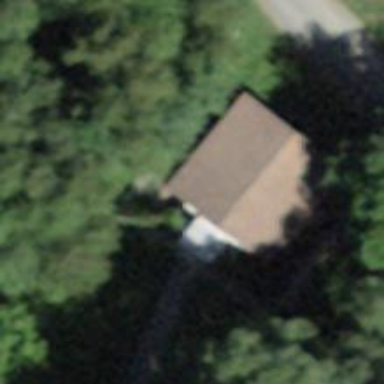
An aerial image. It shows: Service building.